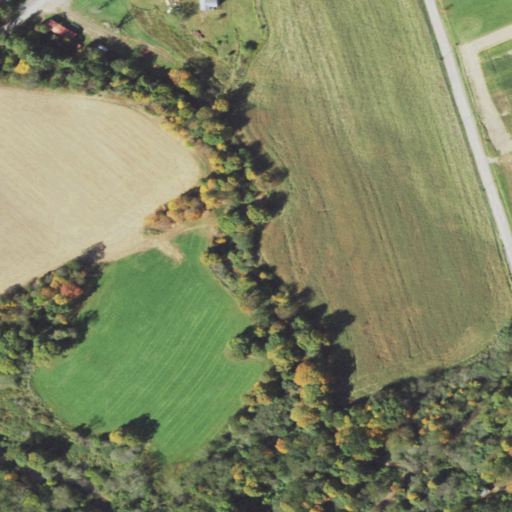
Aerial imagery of valley in Pennsylvania named Beachdale Hollow containing pasture, woody wetlands, cultivated crops, deciduous forest, mixed forest, open development, and low intensity development